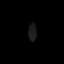
Tissue: lung
Cell type: Endothelial cells
Senescence score: 0.6326
Nuclear area (px): 134
Mean DAPI intensity: 27.545